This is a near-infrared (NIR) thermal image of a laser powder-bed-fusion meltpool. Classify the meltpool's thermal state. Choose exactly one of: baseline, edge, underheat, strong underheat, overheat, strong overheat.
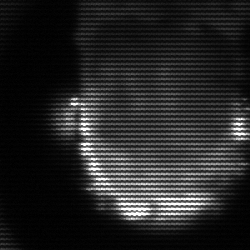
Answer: baseline